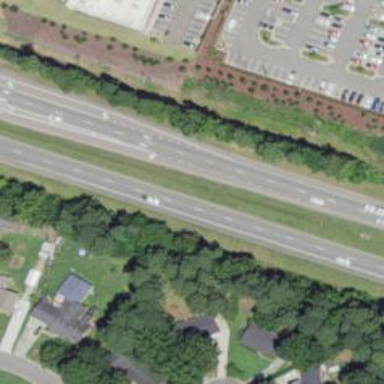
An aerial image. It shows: Trunk link highway.